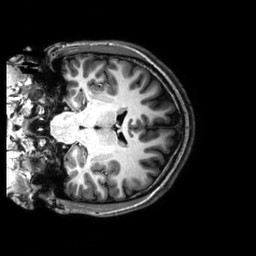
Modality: T1w
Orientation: coronal
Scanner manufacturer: philips
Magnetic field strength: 3 T
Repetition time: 0.0096 s
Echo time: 0.0046 s